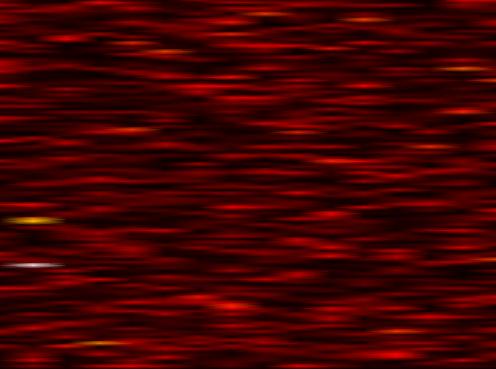
Label: WOLA